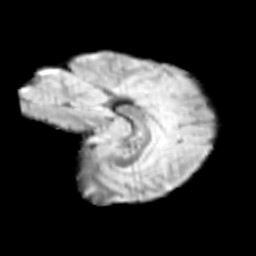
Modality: T2w
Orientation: sagittal
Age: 9
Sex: female
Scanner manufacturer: siemens
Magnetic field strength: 3 T
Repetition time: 3.8 s
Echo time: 0.07 s